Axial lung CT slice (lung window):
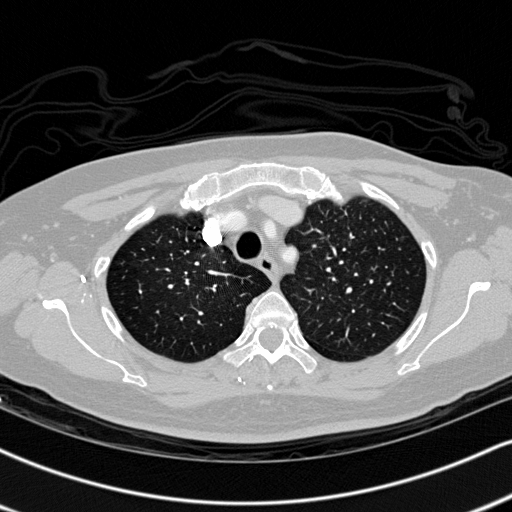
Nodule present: no